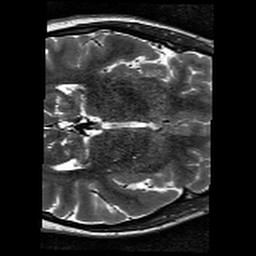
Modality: T2w
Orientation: axial